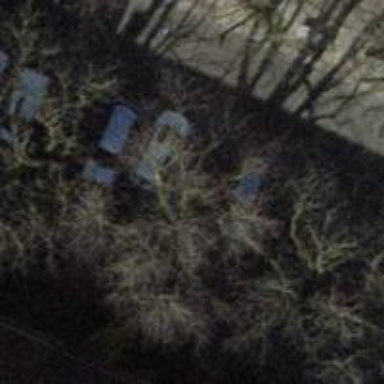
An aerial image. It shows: Tree-lined avenue.